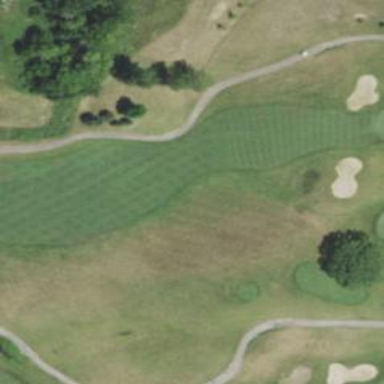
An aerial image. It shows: Grassy area designated as golf fairway.